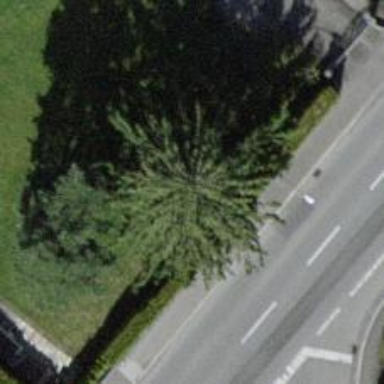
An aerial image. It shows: Urban tree with evergreen needle-leaved foliage.